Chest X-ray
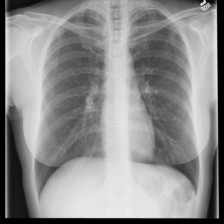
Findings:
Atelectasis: negative
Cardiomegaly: negative
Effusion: negative
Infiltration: negative
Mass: negative
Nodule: negative
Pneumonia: negative
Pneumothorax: negative
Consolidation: negative
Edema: negative
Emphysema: negative
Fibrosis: negative
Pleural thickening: negative
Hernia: negative